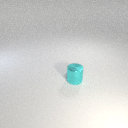
small cyan metal cylinder